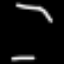
Label: octagon